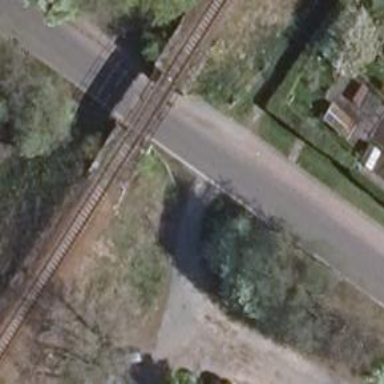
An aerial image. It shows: Railway bridge.